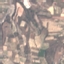
Land use / land cover class: PermanentCrop